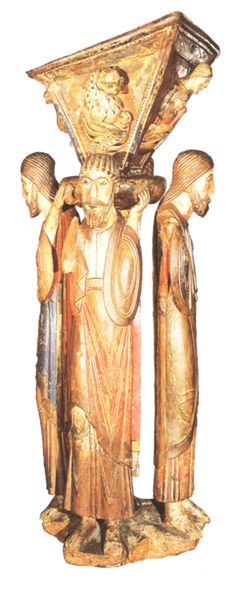
Titel: Lesepult mit den vier Evangelisten aus Kloster Alpirsbach
Standort: Freudenstadt, Stadtkirche (EU - D - BW)
Schlagwörter: menschen, holz, männer, tier, bart, bärte, schnurrbart, sockel, stein, tragen, kirche, gewand, haare, drei, gewänder, schultern, skulptur, statue, relief, farbig, füße, figuren, bemalt, foto, schild, gefäß, religion, becken, pult, skulpturen, plastiken, jesus, lesepult, trichter, basis, säulenbasis, träger, sakral, geschnitzt, richtungen, evangelisten, put, atlanten, ambo, bartträger, efoto